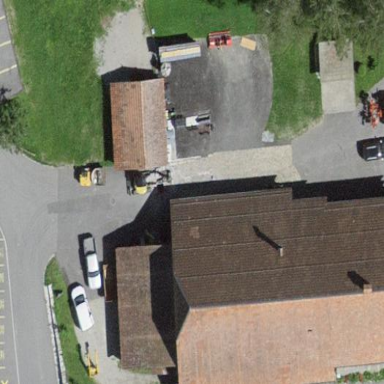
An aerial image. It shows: Farm building.